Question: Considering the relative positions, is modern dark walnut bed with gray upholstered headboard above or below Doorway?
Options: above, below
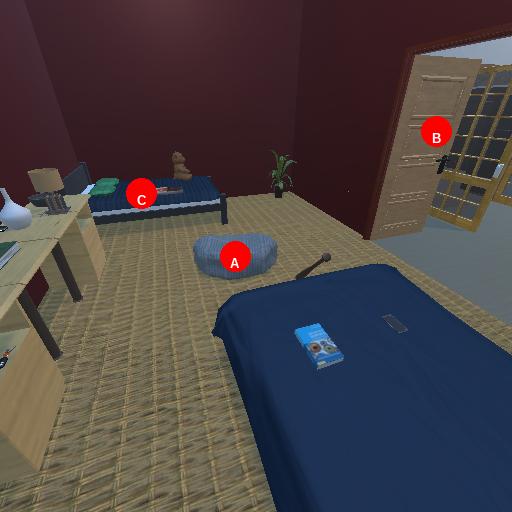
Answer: above